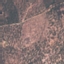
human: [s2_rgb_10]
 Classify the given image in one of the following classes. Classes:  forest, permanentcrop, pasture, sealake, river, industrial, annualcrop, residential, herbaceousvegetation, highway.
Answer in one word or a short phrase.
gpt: PermanentCrop